Question: I'm trying to implement something like "composed icon" in Qt.
I need to dynamicaly set color just for the portion of icon.
Compose this icon by two other. One icon that will be coloured as desired (perhaps by ColorizeEffect) and blend it under second icon that acts as overlay layer.
I tried and implementing its method. ColorizeEffect seems not to be working (even when I try the hack with temporary QLabel for that - when strength is set > 0.0, the QIcon formed by that is empty). But that's not the main problem. The thing is, no matter what I do, I get some default coloured background for this "composed" icon.

Here is fragment of my code:
'''
class QComposedIconEngine: public QIconEngine
{
public:
QComposedIconEngine();
~QComposedIconEngine();
virtual void paint ( QPainter * painter, const QRect & rect, QIcon::Mode mode, QIcon::State state );
virtual QIconEngine * clone(void) const;
public:
QIcon m_qIconA;
QIcon m_qIconB;
QColor m_qColor;
};
'''
And here is my implementation of paint(...):
'''
void CLxQComposedIconEngine::paint ( QPainter * painter, const QRect & rect, QIcon::Mode mode, QIcon::State state )
{
QBrush brush = painter->background();
QColor color = brush.color();
brush.setColor( Qt::transparent );
painter->setBackground( brush );
painter->eraseRect( rect );
painter->setCompositionMode( QPainter::CompositionMode_SourceOver );
m_qIconA.paint( painter, rect, Qt::AlignCenter, mode, state );
};
'''
And here is how I create that "Composed" icon:
'''
QComposedIconEngine * qIconEngine = new QComposedIconEngine();
QIcon i1;
QIcon i2;
i1.addPixmap(...);
i2.addPixmap(...);
qIconEngine->m_qIconA = i1;
qIconEngine->m_qIconB = i2;
QIcon i3( qIconEngine );
'''
I expect i1 and i3 to look exactly the same. And besides the damn background it really is.
But I need to make it transparent.
(even when I leave my paint(...) method empty, the damn background is there!)
Does anybody know how to make the background transparent?
Thanks.
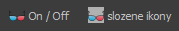
Answer: I solved this. The problem was, that the reimplemented method is almost every time called via method - which can be reimplemented too. If you leave default implementation, this method creates new , creates on it and calls witch this painter. But that is the problem - since the created QPixmap contains no alpha channel it cannot be semi-transparent.
So you need to reimplement pixmap(...) method like this:
'''
QPixmap CLxQComposedIconEngine::pixmap ( const QSize & size, QIcon::Mode mode, QIcon::State state )
{
QImage img( size, QImage::Format_ARGB32 );
img.fill(qRgba(0,0,0,0));
QPixmap pix = QPixmap::fromImage(img, Qt::NoFormatConversion );
{
QPainter painter ( &pix );
QRect r( QPoint(0.0,0.0), size );
this->paint(&painter, r, mode, state);
}
return pix;
};
'''
The key are the first two rows... Without the it would be not transparent.